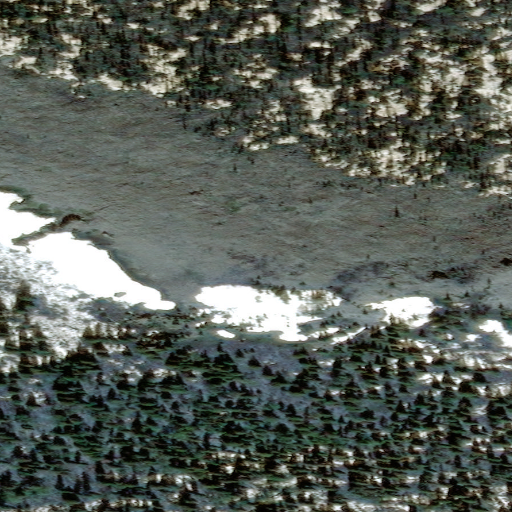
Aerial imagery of mountain in Alaska named Brush Peak containing only unknown